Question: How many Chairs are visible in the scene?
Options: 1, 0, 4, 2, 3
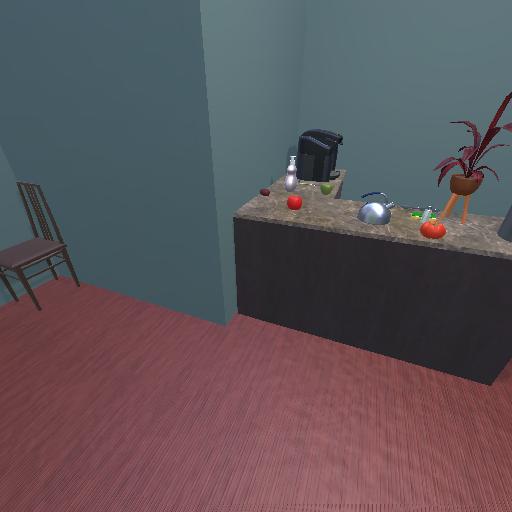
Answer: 1